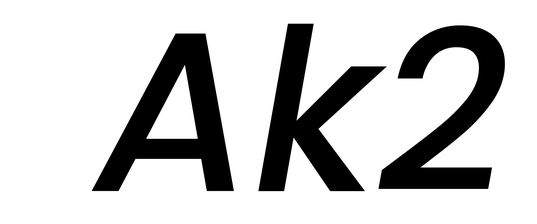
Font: Poppins-MediumItalic